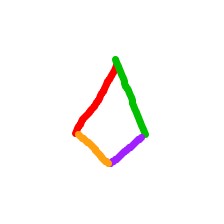
Shape: kite